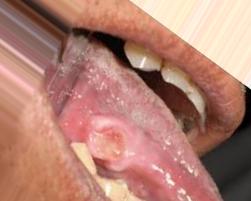
Condition: Mouth Ulcer